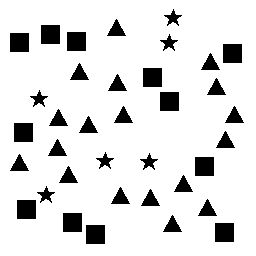
Squares: 12
Triangles: 18
Stars: 6
Total shapes: 36